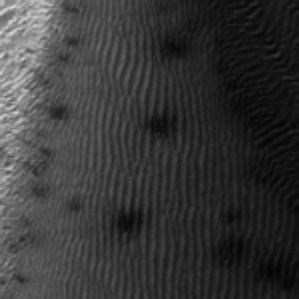
Label: frost